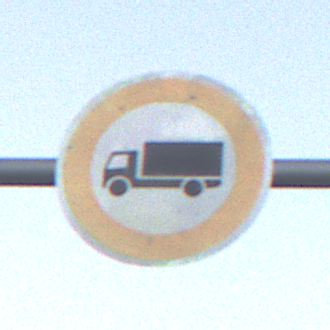
Verkehrszeichen: VerbotFuerKraftfahrzeugeUeberDreiKommaFuenfTonnen
Umgebung: Outdoor, Nature
Tageszeit: SunriseSunset
Wetter: PartlyCloudy
Licht: Natural
Jahreszeit: NotSpecified
Kontrast: LowContrast